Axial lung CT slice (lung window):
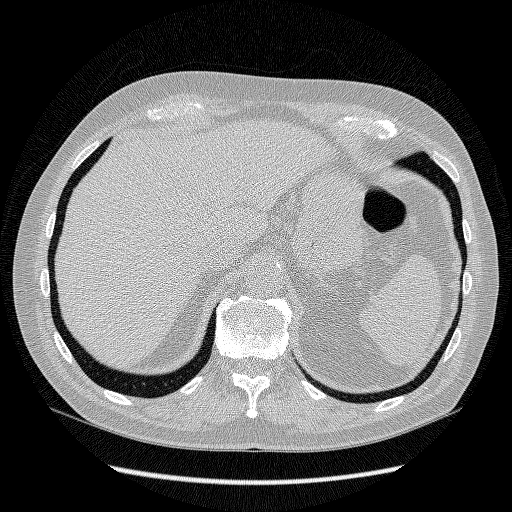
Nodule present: no